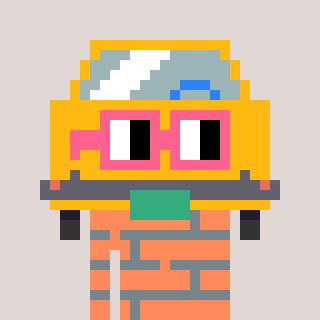
a pixel art character with square pink glasses, a taxi-shaped head and a peachy-colored body on a warm background